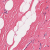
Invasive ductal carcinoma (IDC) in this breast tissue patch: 0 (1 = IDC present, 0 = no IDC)